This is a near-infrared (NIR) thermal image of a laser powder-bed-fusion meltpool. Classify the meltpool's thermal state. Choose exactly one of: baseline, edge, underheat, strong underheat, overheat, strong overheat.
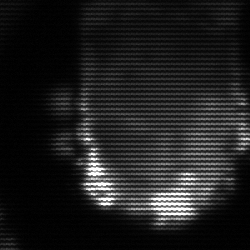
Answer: baseline